Question:
I am new to android,I have one edittext with imageicon at right side,after click on that icon next activity will open, there I am using listview with check box,so problem is I want to get all selected items of listview on previous page's edittext,can any body help? Thanks
'''
MyCustomAdapter dataAdapter = null;
@Override
public void onCreate(Bundle savedInstanceState) {
super.onCreate(savedInstanceState);
setContentView(R.layout.list_view_religionlist);
// Generate list View from ArrayList
displayListView();
checkButtonClick();
}
private void displayListView() {
// Array list of countries
ArrayList<MotherTongues> stateList = new ArrayList<MotherTongues>();
MotherTongues _states = new MotherTongues("Sikh", false);
stateList.add(_states);
_states = new MotherTongues("Parsi", true);
stateList.add(_states);
_states = new MotherTongues("Brahmin", false);
stateList.add(_states);
_states = new MotherTongues("Patel", true);
stateList.add(_states);
_states = new MotherTongues("Baniya", true);
stateList.add(_states);
_states = new MotherTongues("Rajput", false);
stateList.add(_states);
_states = new MotherTongues("Christian", false);
stateList.add(_states);
_states = new MotherTongues("Darji", false);
stateList.add(_states);
_states = new MotherTongues("Muslim", false);
stateList.add(_states);
// create an ArrayAdaptar from the String Array
dataAdapter = new MyCustomAdapter(this, R.layout.list_item_religionlist, stateList);
ListView listView = (ListView) findViewById(R.id.listView1);
// Assign adapter to ListView
listView.setAdapter(dataAdapter);
listView.setOnItemClickListener(new OnItemClickListener() {
public void onItemClick(AdapterView<?> parent, View view,
int position, long id) {
// When clicked, show a toast with the TextView text
MotherTongues state = (MotherTongues) parent.getItemAtPosition(position);
Toast.makeText(getApplicationContext(),
"Clicked on : " + state.getName(), Toast.LENGTH_LONG)
.show();
}
});
}
private class MyCustomAdapter extends ArrayAdapter<MotherTongues> {
private ArrayList<MotherTongues> stateList;
public MyCustomAdapter(Context context, int textViewResourceId,
ArrayList<MotherTongues> stateList) {
super(context, textViewResourceId, stateList);
this.stateList = new ArrayList<MotherTongues>();
this.stateList.addAll(stateList);
}
private class ViewHolder {
TextView code;
CheckBox name;
}
@Override
public View getView(int position, View convertView, ViewGroup parent) {
ViewHolder holder = null;
Log.v("ConvertView", String.valueOf(position));
if (convertView == null) {
LayoutInflater vi = (LayoutInflater) getSystemService(Context.LAYOUT_INFLATER_SERVICE);
convertView = vi.inflate(R.layout.list_item_mothertongue, null);
holder = new ViewHolder();
holder.code = (TextView) convertView.findViewById(R.id.code);
holder.name = (CheckBox) convertView
.findViewById(R.id.checkBox1);
convertView.setTag(holder);
holder.name.setOnClickListener(new View.OnClickListener() {
public void onClick(View v) {
CheckBox cb = (CheckBox) v;
MotherTongues _state = (MotherTongues) cb.getTag();
Toast.makeText(
getApplicationContext(),
"Checkbox: " + cb.getText() + " -> "
+ cb.isChecked(), Toast.LENGTH_LONG)
.show();
_state.setSelected(cb.isChecked());
}
});
} else {
holder = (ViewHolder) convertView.getTag();
}
MotherTongues state = stateList.get(position);
//holder.code.setText(" (" + state.getCode() + ")");
holder.name.setText(state.getName());
holder.name.setChecked(state.isSelected());
holder.name.setTag(state);
return convertView;
}
}
private void checkButtonClick() {
Button myButton = (Button) findViewById(R.id.findSelected);
myButton.setOnClickListener(new OnClickListener() {
@Override
public void onClick(View v) {
StringBuffer responseText = new StringBuffer();
responseText.append("Selected Languages are...
");
ArrayList<MotherTongues> stateList = dataAdapter.stateList;
for (int i = 0; i < stateList.size(); i++) {
MotherTongues state = stateList.get(i);
if (state.isSelected()) {
responseText.append("
" + state.getName());
Intent intent=new Intent(ReligionList.this,PhotosFragment.class);
startActivity(intent);
}
}
Toast.makeText(getApplicationContext(), responseText,
Toast.LENGTH_SHORT).show();
}
});
}
'''
}
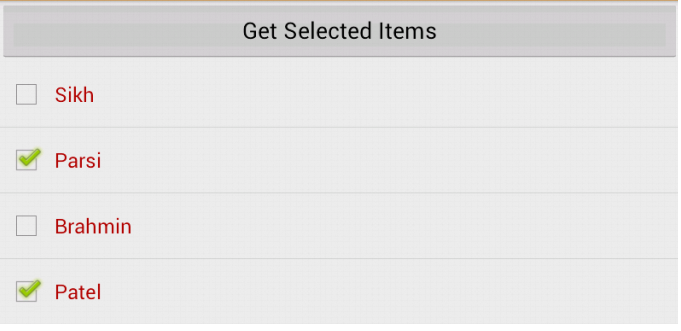
Answer: You would need to save that data in array or some other data structure.
Example:
'''
List<String> selectionList =new ArrayList<String>();
listView.setOnItemClickListener(new OnItemClickListener() {
public void onItemClick(AdapterView<?> parent, View view,
int position, long id) {
// When clicked, show a toast with the TextView text
MotherTongues state = (MotherTongues) parent.getItemAtPosition(position);
Toast.makeText(getApplicationContext(),
"Clicked on : " + state.getName(), Toast.LENGTH_LONG)
.show();
//check if its checkbox is checked, and if so add from list else remove from list
if(isChecked)
selectionList.add(state.getName());
else
selectionList.remove(state.getName());
}
});
'''
Finally in your button click or wherever you want to send data back:
'''
String [] selectionArray = selectionList.toArray(new String[selectionList.size()]);
'''
And you can pass the String array to another activity using 'intent.putExtra()'
'''
intent.putExtra("selectionArray", selectionArray );
'''
Hope this helps.